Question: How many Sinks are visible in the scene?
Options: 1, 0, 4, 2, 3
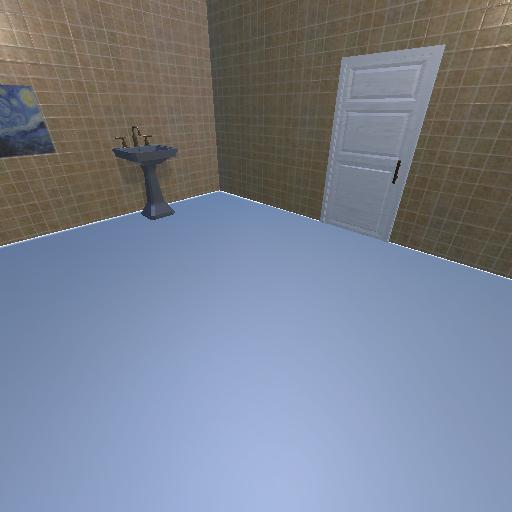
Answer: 1